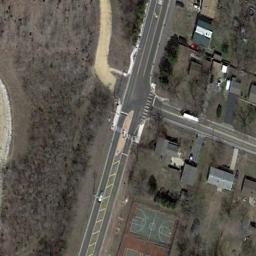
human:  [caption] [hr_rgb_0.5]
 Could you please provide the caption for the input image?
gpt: There is a basketball court on the right side of the road .

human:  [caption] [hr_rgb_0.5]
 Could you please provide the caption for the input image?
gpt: The basketball court is beside the residential area,Next to the road and a piece of vegetation .

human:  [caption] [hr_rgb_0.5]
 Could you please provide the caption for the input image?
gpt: There is a basketball court surrounded by some houses next to an open place with a road pass by .

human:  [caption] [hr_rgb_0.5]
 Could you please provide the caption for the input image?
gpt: Two basketball courts next to a road and some buildings beside .

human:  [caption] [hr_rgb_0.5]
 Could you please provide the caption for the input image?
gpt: Many buildings are next to two basketball courts .